Field crop: maize
Growth stage: 2
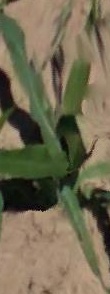
Species: maize